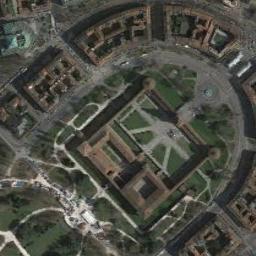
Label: palace